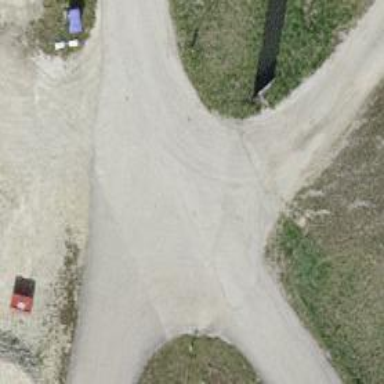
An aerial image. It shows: Driveway.